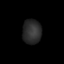
Tissue: lung
Cell type: Epithelial cells
Senescence score: 0.2046
Nuclear area (px): 446
Mean DAPI intensity: 44.076